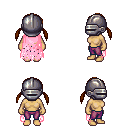
a pixel art fantasy rpg character, female body template, human, tanned skin, pink tattered cape, magenta pants, blonde twin-tailed hairstyle, metal helm, four views (front, back, left, right), 2x2 character sprite sheet, small pixel art, hard edges, no anti-aliasing